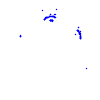
Particle: kaon